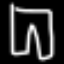
Label: pants